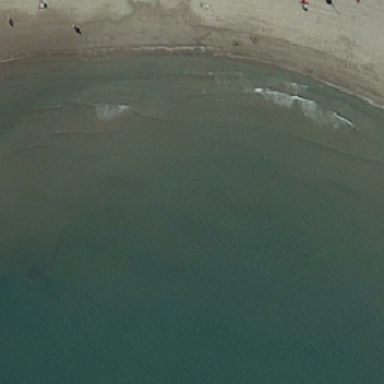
Some people bask in the sun on the beach .